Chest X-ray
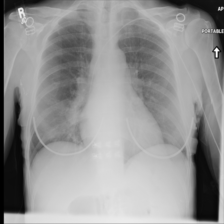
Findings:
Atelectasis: negative
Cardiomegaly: negative
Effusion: negative
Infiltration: negative
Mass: negative
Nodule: negative
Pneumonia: negative
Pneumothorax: negative
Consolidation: negative
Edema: negative
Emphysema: negative
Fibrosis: negative
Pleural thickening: negative
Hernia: negative